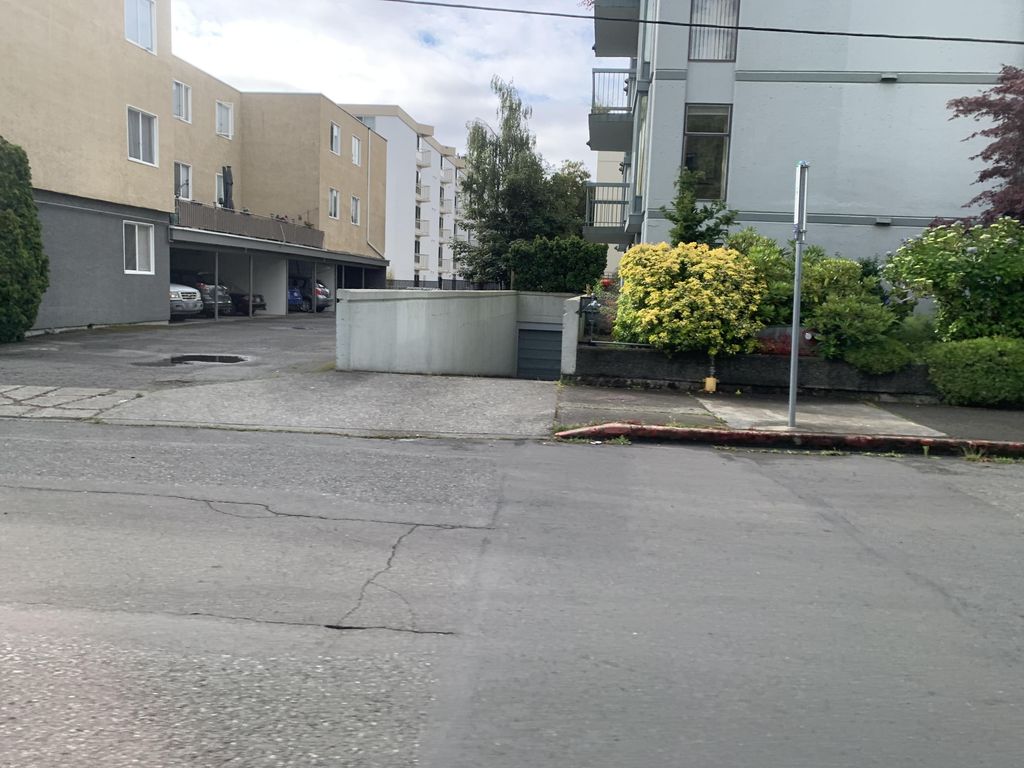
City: victoria